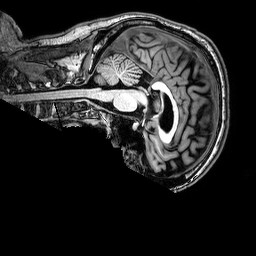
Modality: T1w
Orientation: sagittal
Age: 49
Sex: male
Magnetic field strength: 3 T
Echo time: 0.0038 s